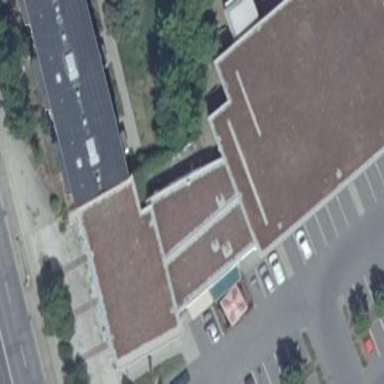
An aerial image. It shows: White retail building with flat gravel roof.